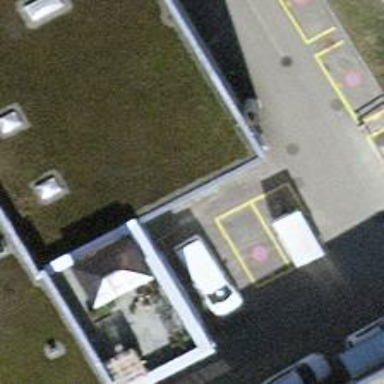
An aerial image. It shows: Surveillance system is in place.